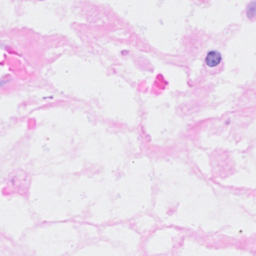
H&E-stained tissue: Breast